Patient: sex F, age 63
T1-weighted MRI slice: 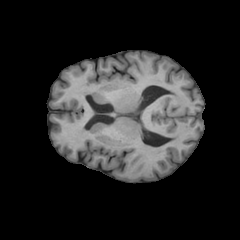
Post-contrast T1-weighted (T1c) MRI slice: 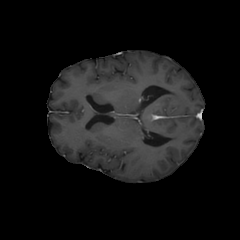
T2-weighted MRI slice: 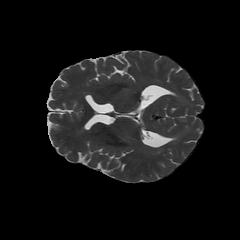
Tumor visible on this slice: no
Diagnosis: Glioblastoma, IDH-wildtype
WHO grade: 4